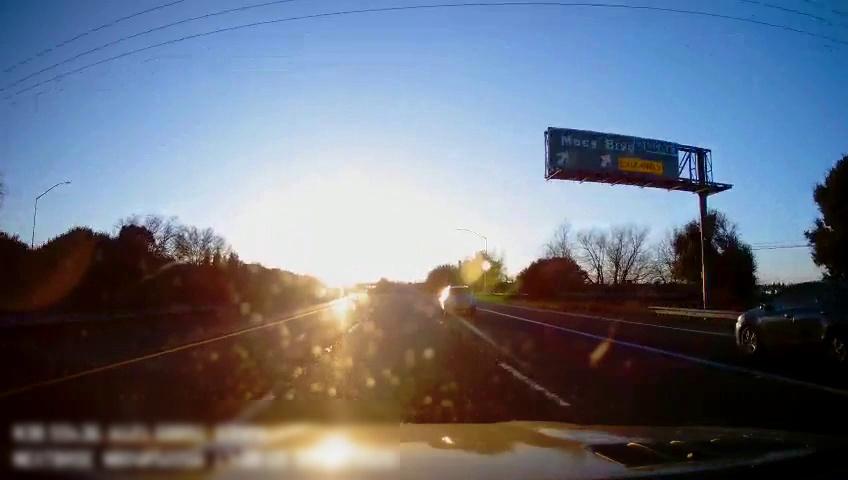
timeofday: Day
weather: Sunny
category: Drivable Space
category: Vehicles | Car
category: Vehicles | SUV
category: Lanes | Alternate Lane
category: Lanes | Current Lane
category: Lanes | Current Lane
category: Lanes | Alternate Lane
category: Lanes | Alternate Lane
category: Traffic | Signs